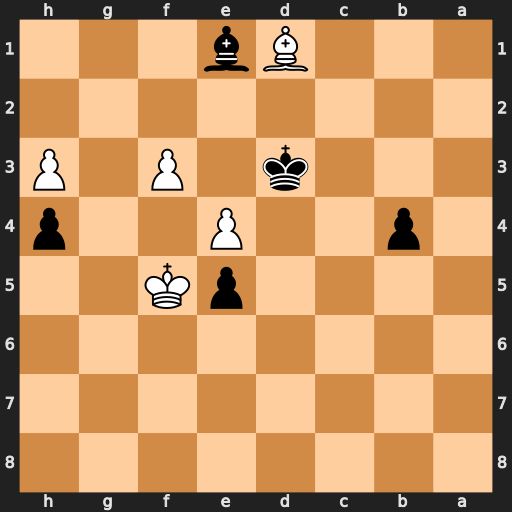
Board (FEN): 8/8/8/4pK2/1p2P2p/3k1P1P/8/3Bb3
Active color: b
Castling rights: -
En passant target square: -
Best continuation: Bg3 Bb3 Kc3